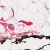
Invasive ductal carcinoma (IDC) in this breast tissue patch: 0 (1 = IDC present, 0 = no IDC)